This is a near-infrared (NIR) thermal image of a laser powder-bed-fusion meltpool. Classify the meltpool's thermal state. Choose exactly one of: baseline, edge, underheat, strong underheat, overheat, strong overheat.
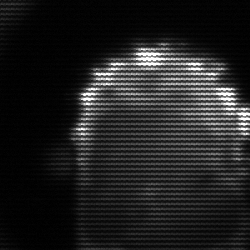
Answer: baseline